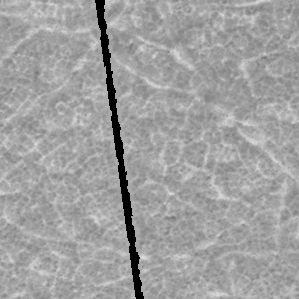
Label: frost